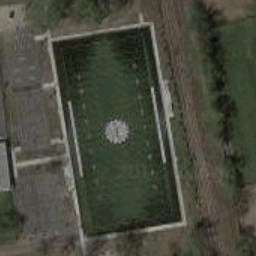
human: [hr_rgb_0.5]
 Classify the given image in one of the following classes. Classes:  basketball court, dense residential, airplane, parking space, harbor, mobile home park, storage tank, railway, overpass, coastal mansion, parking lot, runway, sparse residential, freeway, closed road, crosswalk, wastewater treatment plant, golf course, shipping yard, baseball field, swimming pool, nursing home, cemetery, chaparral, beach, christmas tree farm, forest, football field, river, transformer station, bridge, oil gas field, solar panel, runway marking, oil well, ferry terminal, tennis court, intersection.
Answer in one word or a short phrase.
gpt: football field